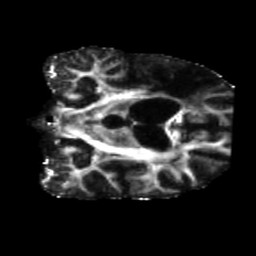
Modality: FA
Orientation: coronal
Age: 71
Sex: male
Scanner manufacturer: siemens
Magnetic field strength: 3 T
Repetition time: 5.47 s
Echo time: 0.0854 s